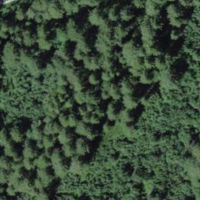
EUNIS habitat code: 43
Species observed at this site:
Stellaria nemorum